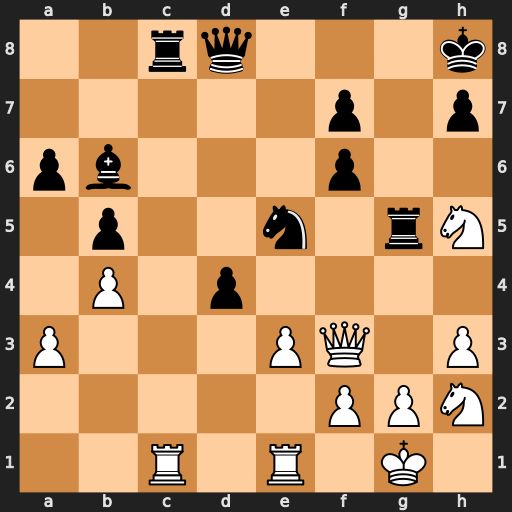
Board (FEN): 2rq3k/5p1p/pb3p2/1p2n1rN/1P1p4/P3PQ1P/5PPN/2R1R1K1
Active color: w
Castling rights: -
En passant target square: -
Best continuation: Qxf6+ Qxf6 Rxc8+ Qd8 Rxd8+